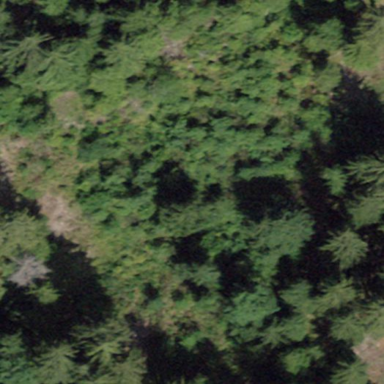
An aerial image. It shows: Area covered in scrub vegetation.